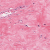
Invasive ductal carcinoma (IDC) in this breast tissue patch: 0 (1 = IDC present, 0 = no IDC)